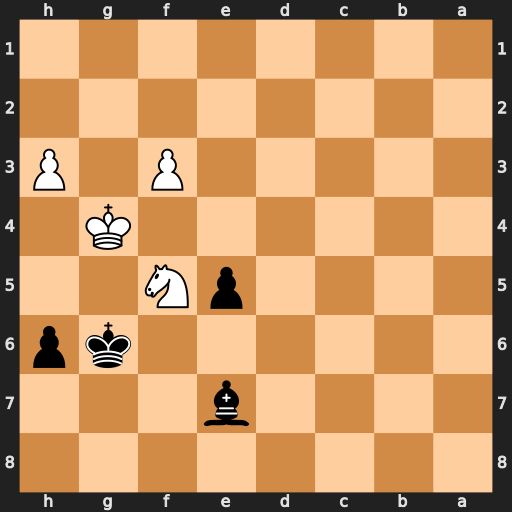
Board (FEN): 8/4b3/6kp/4pN2/6K1/5P1P/8/8
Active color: b
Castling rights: -
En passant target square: -
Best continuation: h5+ Kg3 Kxf5